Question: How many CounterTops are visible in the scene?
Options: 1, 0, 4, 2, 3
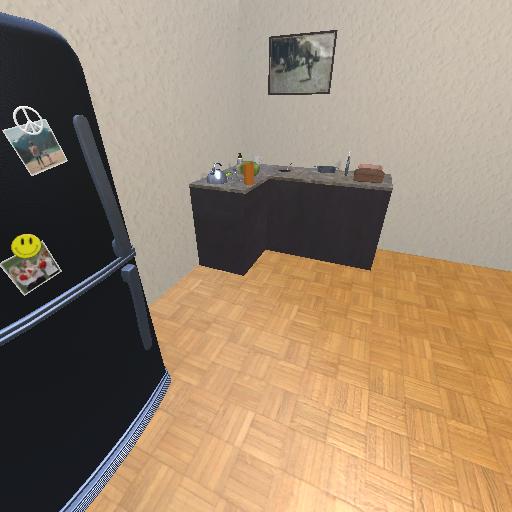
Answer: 1